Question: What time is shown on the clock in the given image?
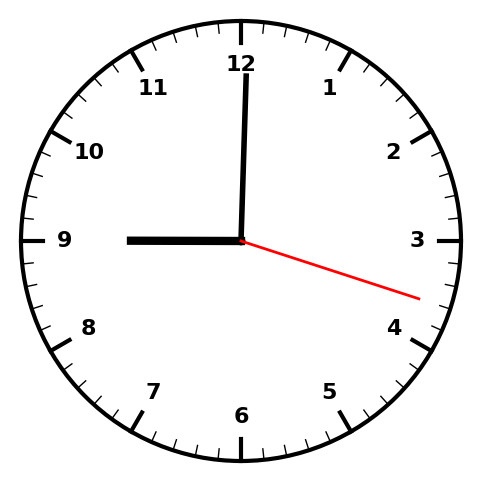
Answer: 09:00:18